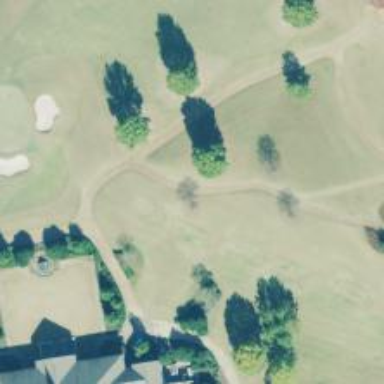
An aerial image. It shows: Path used for both walking and golf.